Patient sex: M
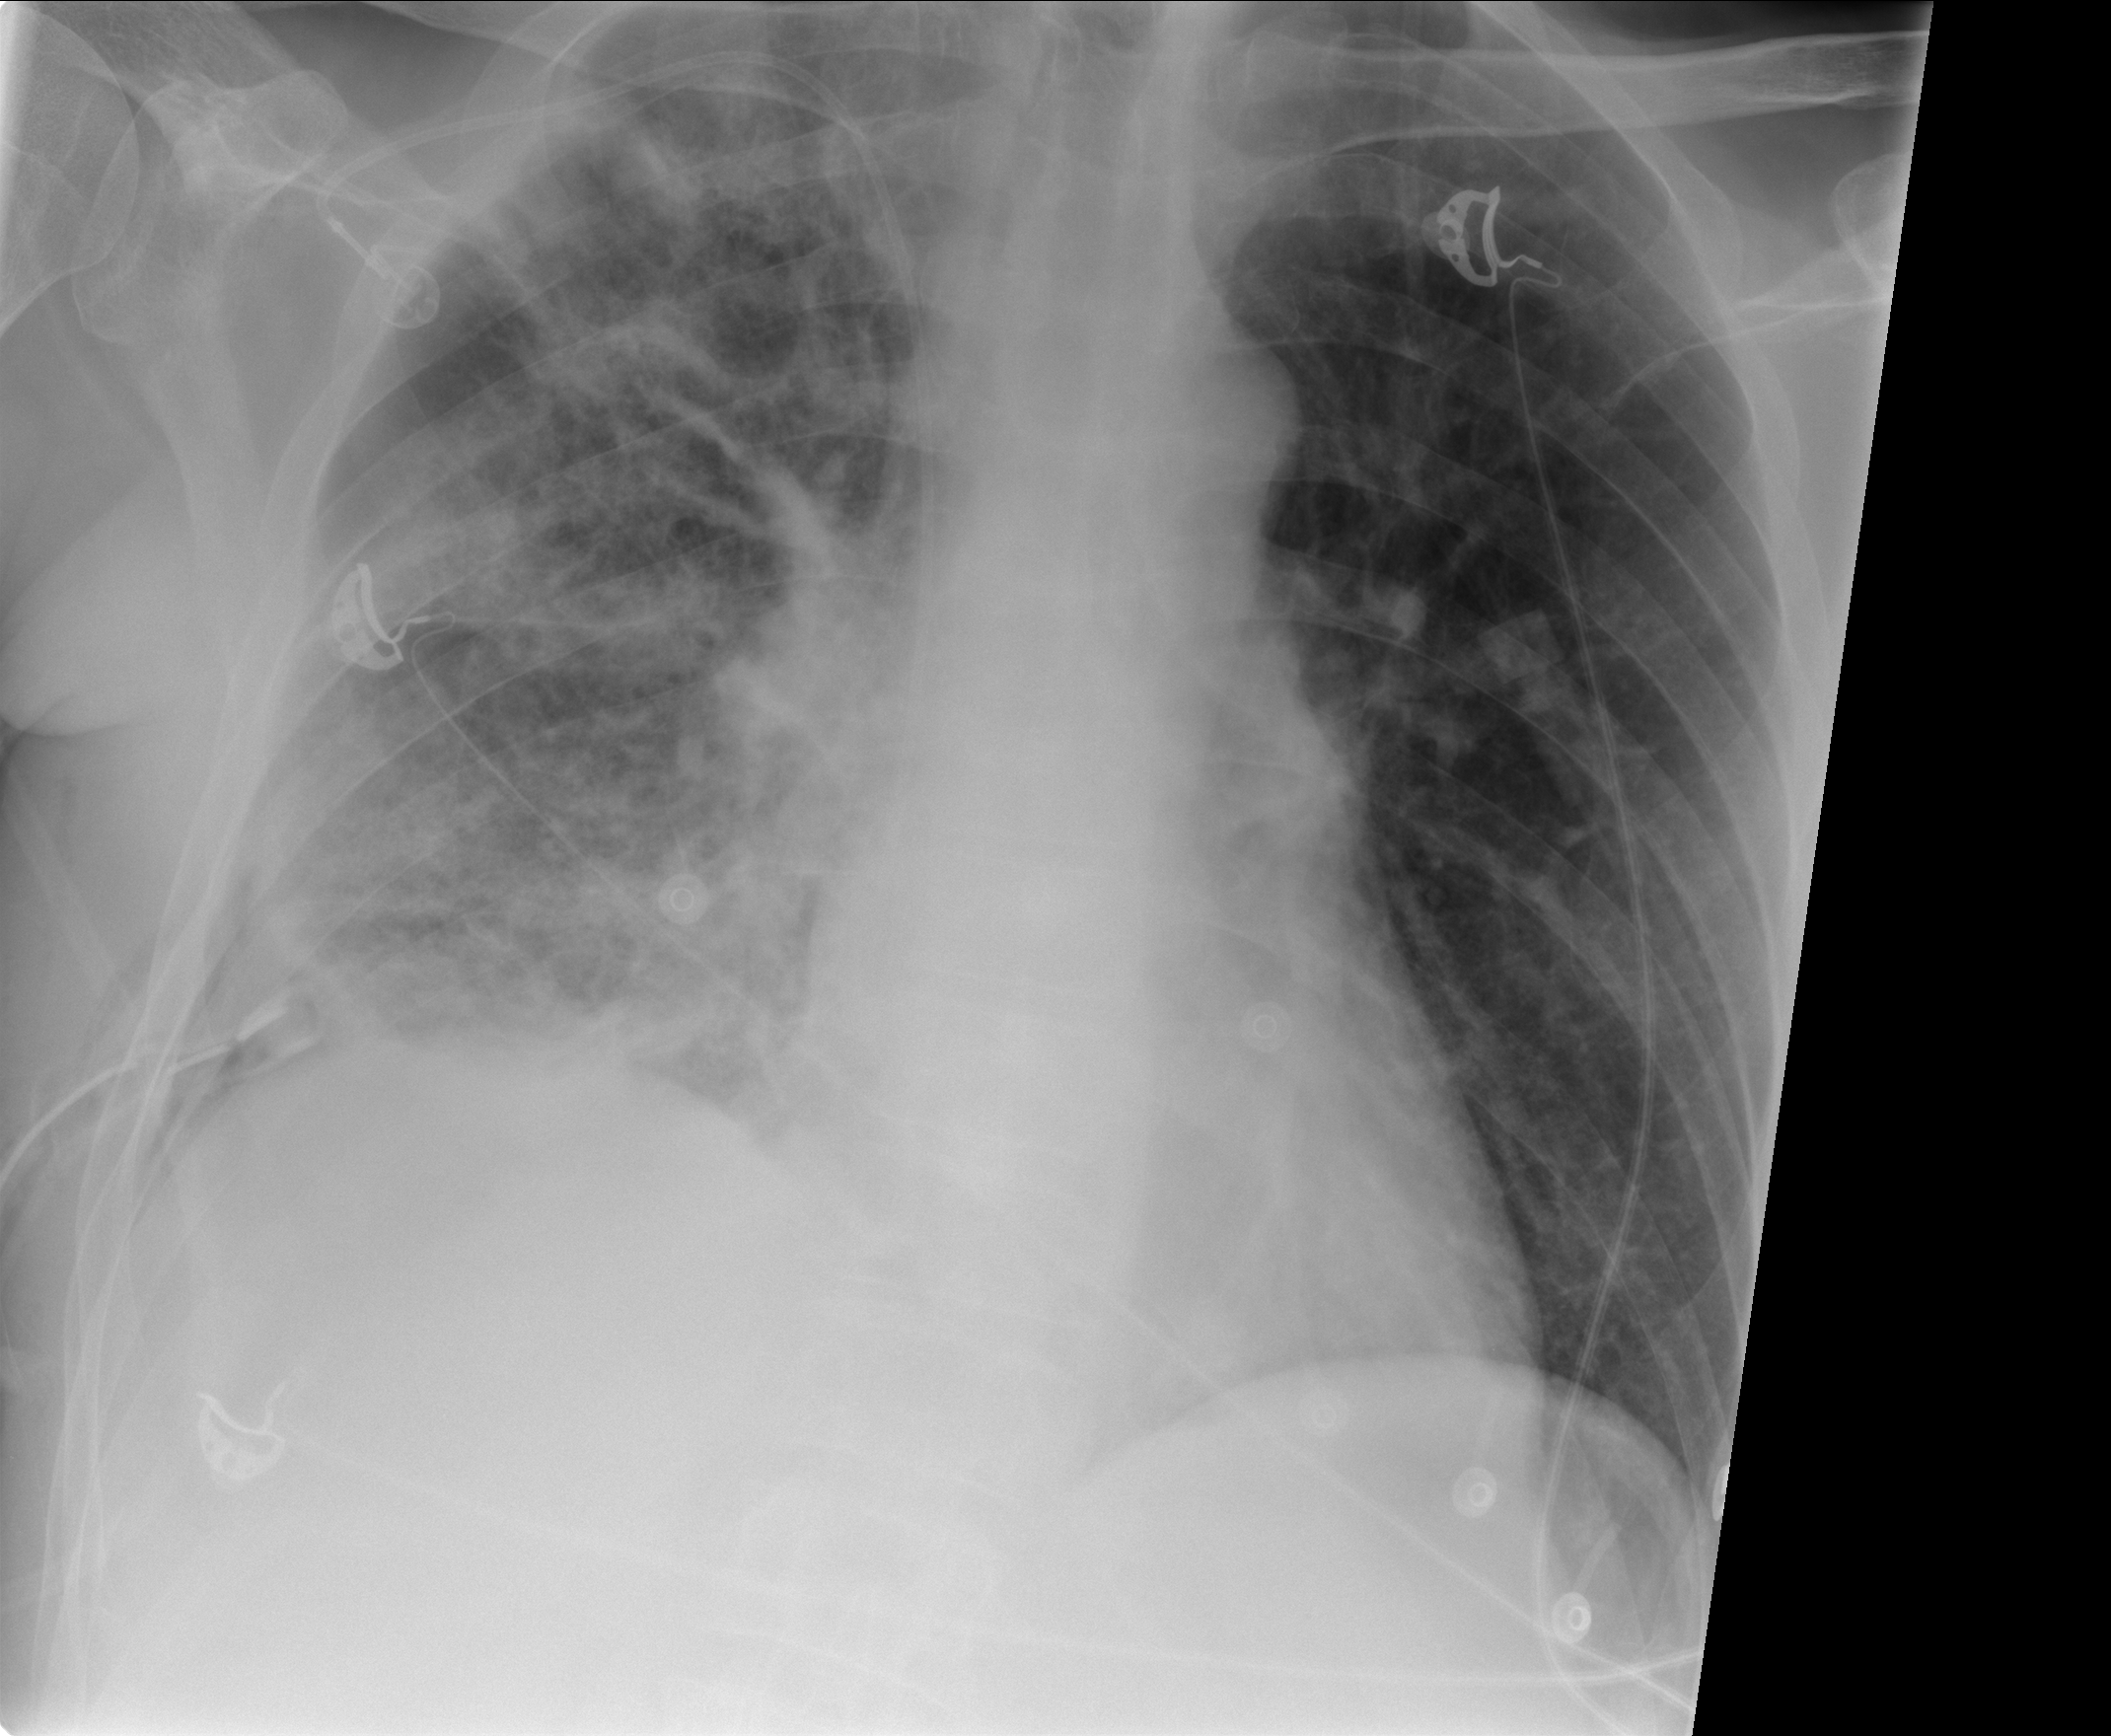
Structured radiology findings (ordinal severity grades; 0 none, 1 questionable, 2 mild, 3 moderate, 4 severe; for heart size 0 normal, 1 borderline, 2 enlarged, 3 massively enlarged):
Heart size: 1
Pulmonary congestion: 0
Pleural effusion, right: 1
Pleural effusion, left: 0
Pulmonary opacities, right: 3
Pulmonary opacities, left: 0
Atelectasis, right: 3
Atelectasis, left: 0